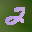
Label: 2